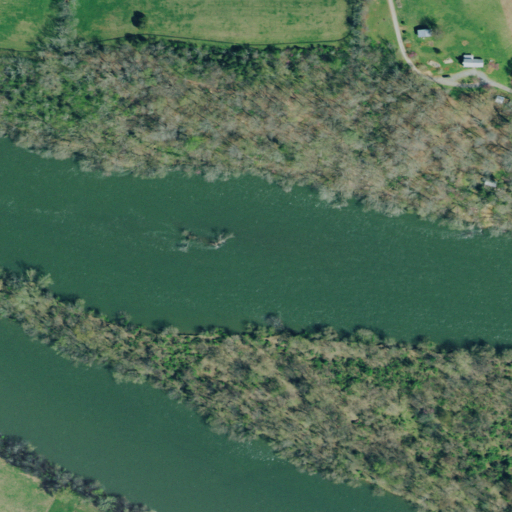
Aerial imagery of island in Tennessee named Hanging Rock Island containing deciduous forest, open water, pasture, herbaceous wetlands, and open development